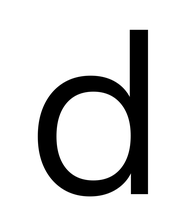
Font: InstrumentSans_Regular